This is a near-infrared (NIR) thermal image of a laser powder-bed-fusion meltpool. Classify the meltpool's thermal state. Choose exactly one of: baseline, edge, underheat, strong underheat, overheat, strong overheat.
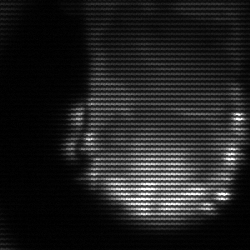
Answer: baseline